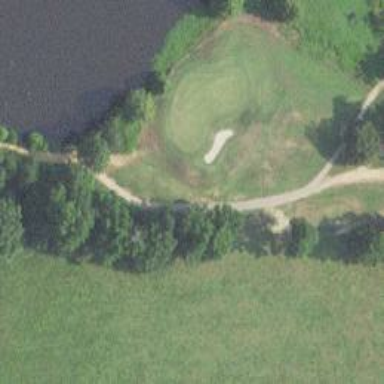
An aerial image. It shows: Rough area on grassy golf course.